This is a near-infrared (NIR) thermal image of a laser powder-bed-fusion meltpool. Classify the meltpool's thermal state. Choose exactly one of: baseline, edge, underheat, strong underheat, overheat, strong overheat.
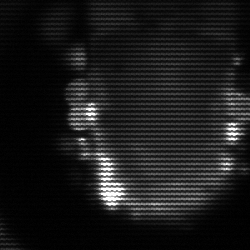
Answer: baseline